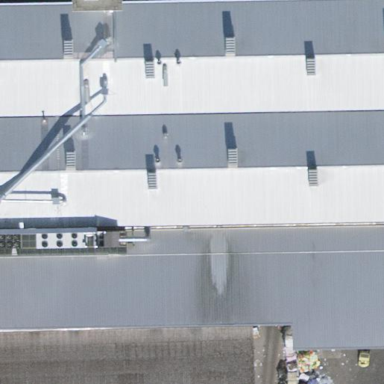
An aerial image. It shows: Industrial building.